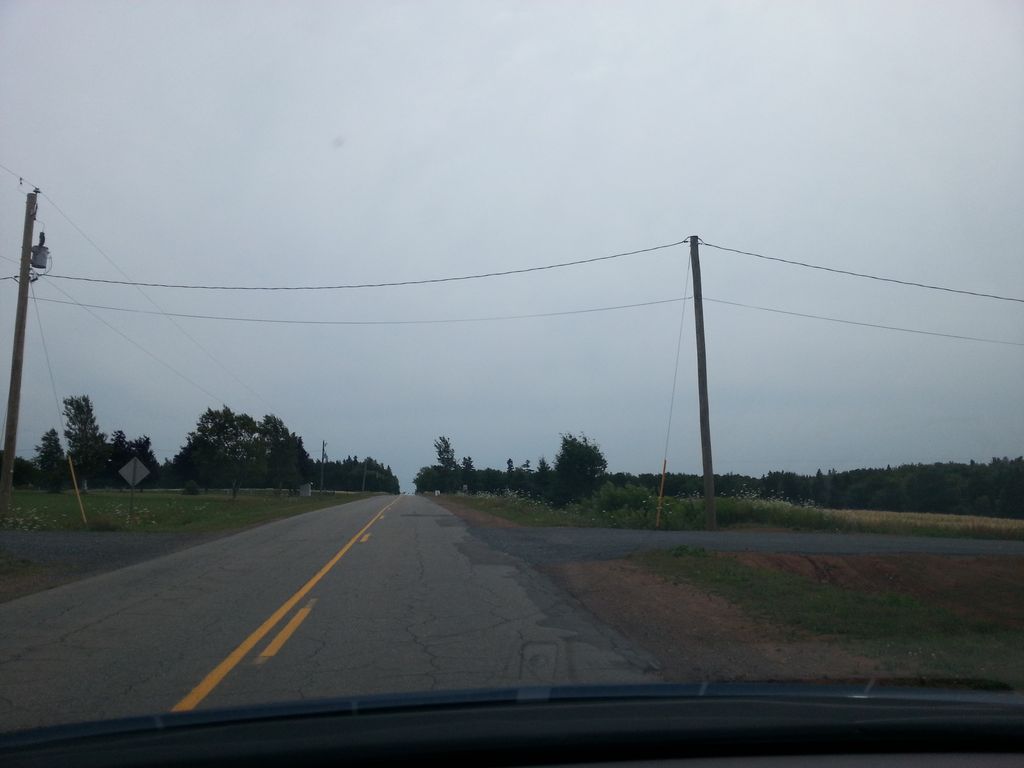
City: charlottetown